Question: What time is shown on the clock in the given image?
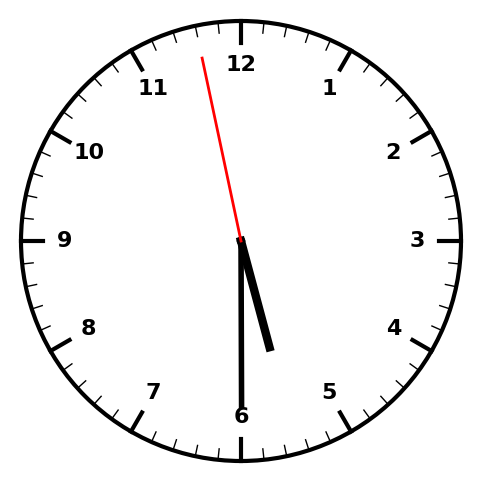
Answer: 05:29:58